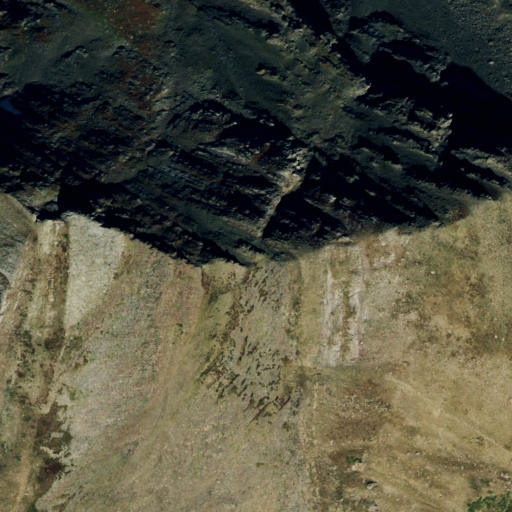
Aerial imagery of mountain in Colorado named Spring Mountain containing shrub, grassland, and evergreen forest